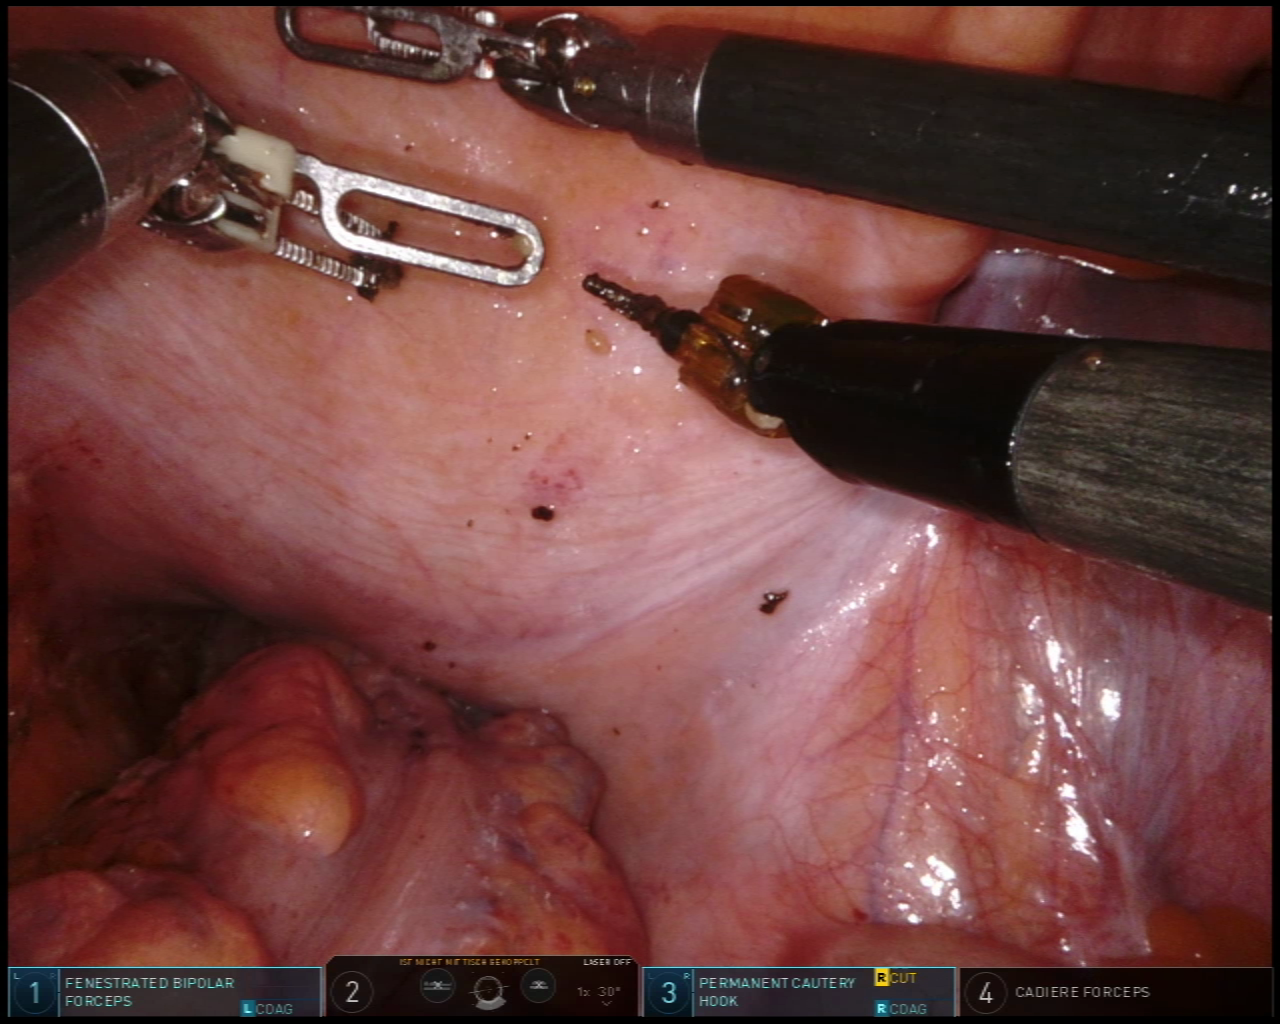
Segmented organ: colon
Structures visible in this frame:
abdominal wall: yes
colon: yes
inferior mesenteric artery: no
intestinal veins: no
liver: no
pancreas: no
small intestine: no
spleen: no
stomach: no
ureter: no
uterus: no
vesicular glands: no